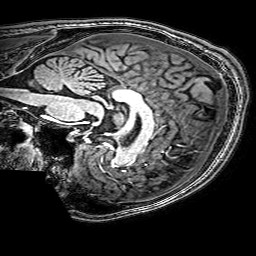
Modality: T1w
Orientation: sagittal
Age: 25
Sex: male
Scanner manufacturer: philips
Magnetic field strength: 3 T
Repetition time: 0.009 s
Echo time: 0.0035 s